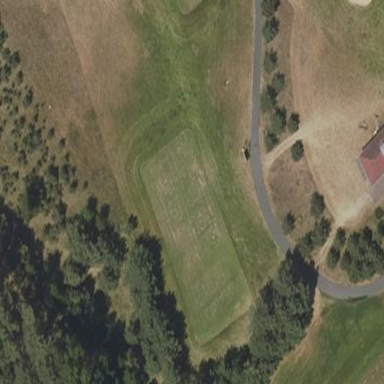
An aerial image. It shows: Golf tee.